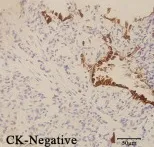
(E-H) displayed pathology images of lung metastases. Lung metastatic cells were negative for CK (x 400) (E).
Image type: pathology (immunostaining)